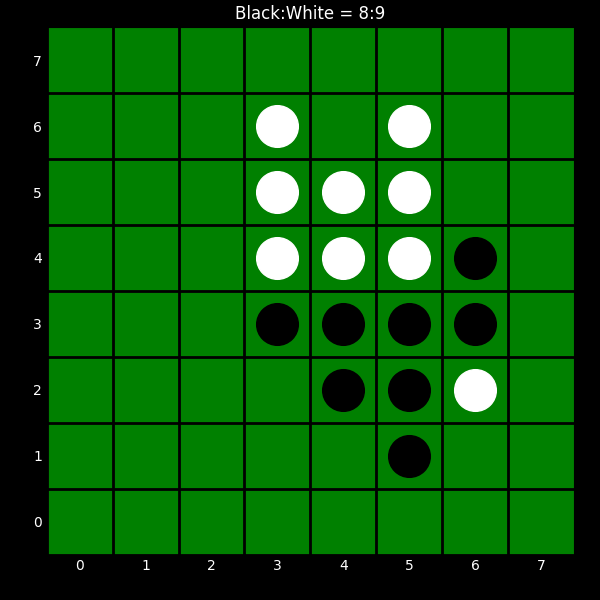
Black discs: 8
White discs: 9